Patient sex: F
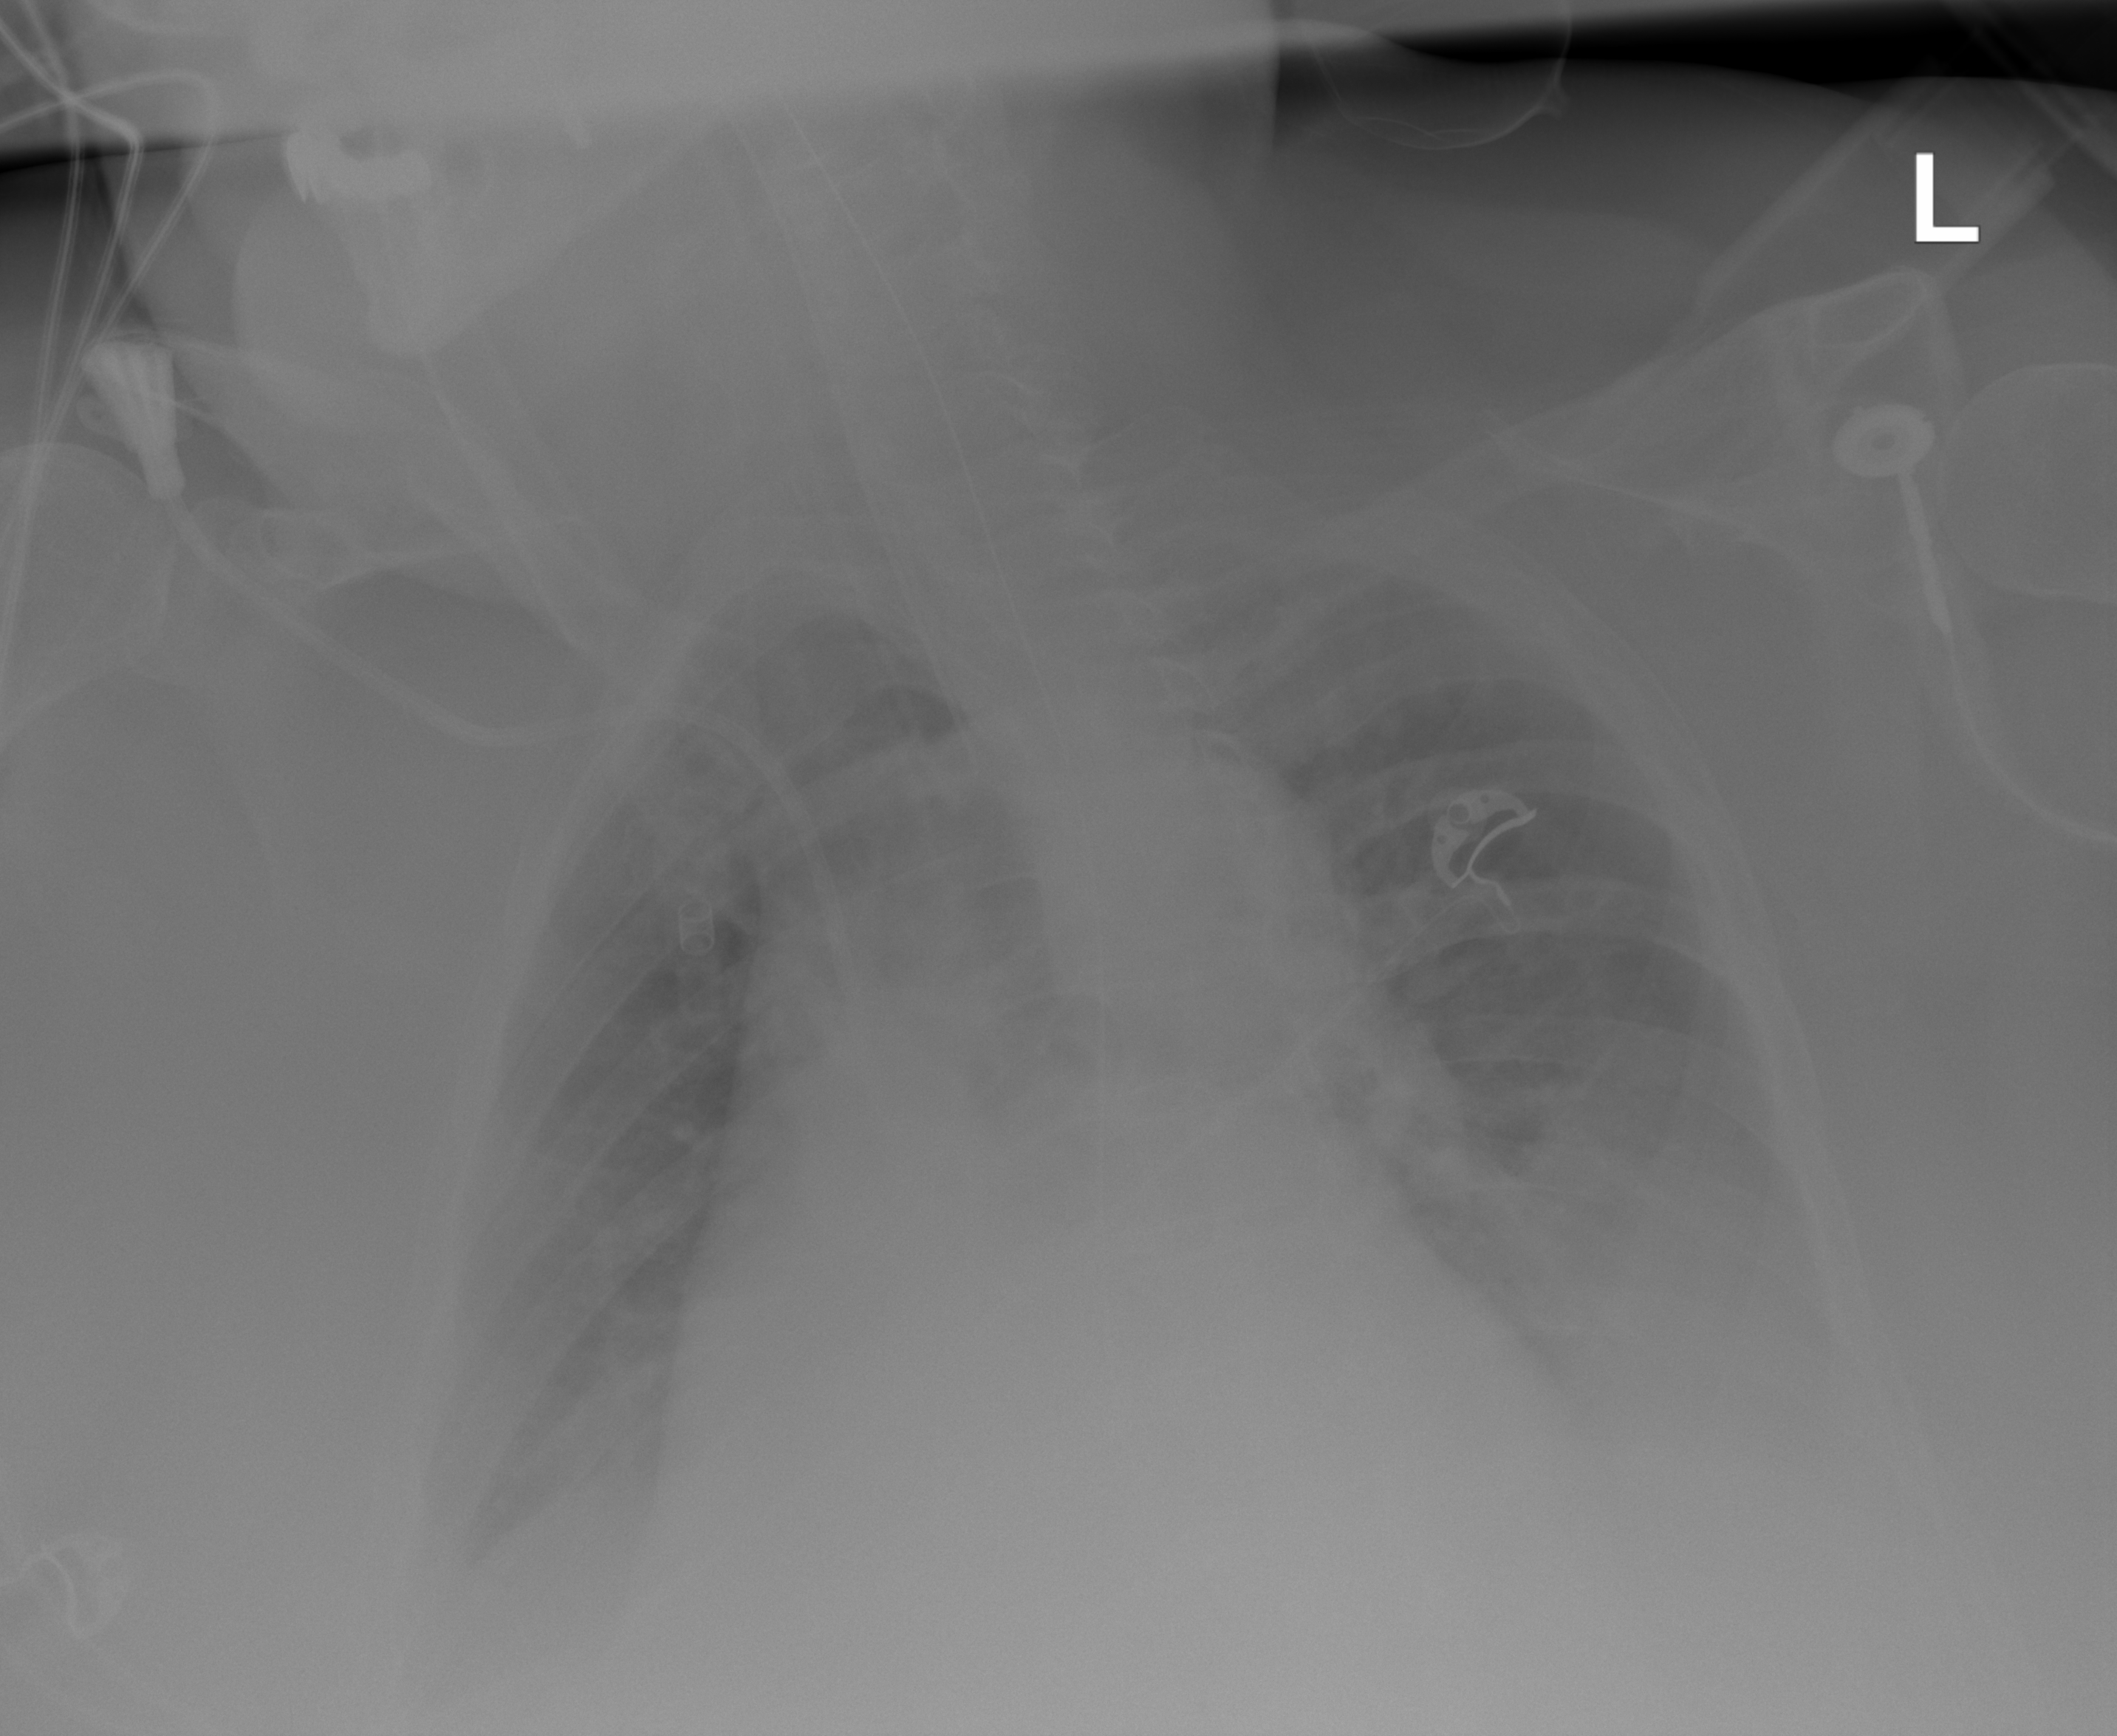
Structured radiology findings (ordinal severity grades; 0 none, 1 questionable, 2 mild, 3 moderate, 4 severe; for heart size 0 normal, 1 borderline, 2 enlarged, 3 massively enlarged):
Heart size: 3
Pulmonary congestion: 2
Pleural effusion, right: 3
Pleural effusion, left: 3
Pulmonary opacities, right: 1
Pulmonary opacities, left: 1
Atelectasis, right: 2
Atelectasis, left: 2